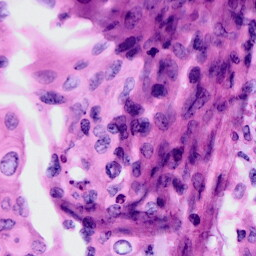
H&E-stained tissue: Cervix